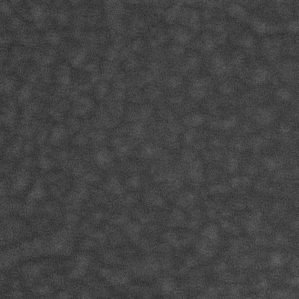
Label: frost